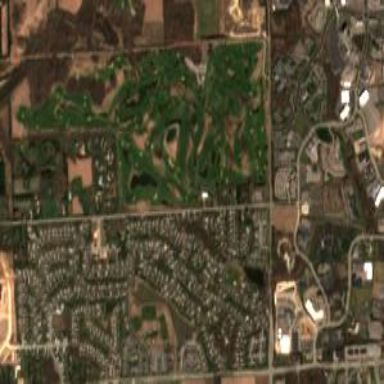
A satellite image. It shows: Golf course.